Question: I have sales application. When the user click on EditText the popup calculator want to display. In my case when user double click on 'EditText onClickLister' only it display the popup calculator.
This is myEditText
'''
final EditText txtQty = new EditText(this);
txtQty.setHeight(1);
if(productList.get(i).getQty() != 0.00){
txtQty.setText(Double.toString(productList.get(i).getQty()));
}
txtQty.setLayoutParams(new LayoutParams(LayoutParams.WRAP_CONTENT,42));
txtQty.setTextSize(9);
txtQty.setId(i);
txtQty.setHint("0");
txtQty.setClickable(true);
txtQty.setSelected(true);
txtQty.setSelectAllOnFocus(true);
txtQty.setInputType(InputType.TYPE_NULL);
tr.addView(txtQty);
'''
This is my code:
'''
txtQty.setOnClickListener(new OnClickListener() {
public void onClick(View v) {
String productCode= txtCode.getText().toString();
double price = getProductPrice(productCode).getPrice();
txtPrice.setText(""+price);
if(invPriceEdit.equals("3")){
if(editPrice.getText().toString().equals("") || editPrice.getText().toString().equals("0.00") || editPrice.getText().toString().equals("0") || editPrice.getText().toString().equals("0.0")){
txtPrice.setText(""+ price);
editPrice.setText("" +price);
}else{
String ePrice = editPrice.getText().toString();
editPrice.setText("" +ePrice);
}
}
keyAmount = new StringBuffer();
if(keyAmount.length() > 0){
keyAmount.delete(0, keyAmount.length());
}
int[] origin = new int[2];
v.getLocationOnScreen(origin);
final int xVal = origin[0];
final int yVal = origin[1] ;
dialog = new Dialog(SalesActivityGroup.group.getParent());
dialog.requestWindowFeature(Window.FEATURE_NO_TITLE);
View vLoad = LayoutInflater.from(SalesActivityGroup.group.getParent()).inflate(R.layout.key_pad, null);
dialog.setContentView(vLoad);
android.view.WindowManager.LayoutParams lp= dialog.getWindow().getAttributes();
dialog.setCancelable(true);
dialog.setCanceledOnTouchOutside(true);
lp.x = xVal;
lp.y = yVal;
lp.width = LayoutParams.WRAP_CONTENT;
lp.height = LayoutParams.WRAP_CONTENT;
lp.gravity = Gravity.TOP | Gravity.LEFT;
lp.dimAmount = 0;
dialog.getWindow().setAttributes(lp);
dialog.setCancelable(false);
keyamDisplay = (TextView)dialog.findViewById(R.id.keyamDisplay);
Button txtone = (Button)dialog.findViewById(R.id.txtone);
txtone.setOnClickListener(new OnClickListener() {
public void onClick(View v) {
keyAmount.append("1");
keyamDisplay.setText("" + keyAmount.toString());
}
});
Button txttwo = (Button)dialog.findViewById(R.id.txttwo);
txttwo.setOnClickListener(new OnClickListener() {
public void onClick(View v) {
keyAmount.append("2");
keyamDisplay.setText("" + keyAmount.toString());
}
});
Button txtthree = (Button)dialog.findViewById(R.id.txtthree);
txtthree.setOnClickListener(new OnClickListener() {
public void onClick(View v) {
keyAmount.append("3");
keyamDisplay.setText("" + keyAmount.toString());
}
});
Button txtfour = (Button)dialog.findViewById(R.id.txtfour);
txtfour.setOnClickListener(new OnClickListener() {
public void onClick(View v) {
keyAmount.append("4");
keyamDisplay.setText("" + keyAmount.toString());
}
});
Button txtfive = (Button)dialog.findViewById(R.id.txtfive);
txtfive.setOnClickListener(new OnClickListener() {
public void onClick(View v) {
keyAmount.append("5");
keyamDisplay.setText("" + keyAmount.toString());
}
});
Button txtsix = (Button)dialog.findViewById(R.id.txtsix);
txtsix.setOnClickListener(new OnClickListener() {
public void onClick(View v) {
keyAmount.append("6");
keyamDisplay.setText("" + keyAmount.toString());
}
});
Button txtseven = (Button)dialog.findViewById(R.id.txtseven);
txtseven.setOnClickListener(new OnClickListener() {
public void onClick(View v) {
keyAmount.append("7");
keyamDisplay.setText("" + keyAmount.toString());
}
});
Button txteight = (Button)dialog.findViewById(R.id.txteight);
txteight.setOnClickListener(new OnClickListener() {
public void onClick(View v) {
keyAmount.append("8");
keyamDisplay.setText("" + keyAmount.toString());
}
});
Button txtnine = (Button)dialog.findViewById(R.id.txtnine);
txtnine.setOnClickListener(new OnClickListener() {
public void onClick(View v) {
keyAmount.append("9");
keyamDisplay.setText("" + keyAmount.toString());
}
});
Button txtZero = (Button)dialog.findViewById(R.id.txtZero);
txtZero.setOnClickListener(new OnClickListener() {
public void onClick(View v) {
keyAmount.append("0");
keyamDisplay.setText("" + keyAmount.toString());
}
});
Button txtdot = (Button)dialog.findViewById(R.id.txtdot);
txtdot.setEnabled(false);
txtdot.setOnClickListener(new OnClickListener() {
public void onClick(View v) {
keyAmount.append(".");
keyamDisplay.setText("" + keyAmount.toString());
}
});
Button diaDelete = (Button)dialog.findViewById(R.id.diaDelete);
diaDelete.setOnClickListener(new OnClickListener() {
public void onClick(View v) {
if(keyAmount.length() > 0){
keyAmount.delete(keyAmount.length()-1, keyAmount.length());
}
keyamDisplay.setText("" + keyAmount.toString());
}
});
ImageButton imageSmileExit = (ImageButton)dialog.findViewById(R.id.imageSmileExit);
imageSmileExit.setOnClickListener(new OnClickListener() {
public void onClick(View v) {
dialog.dismiss();
}
});
Button txtDialogOK = (Button)dialog.findViewById(R.id.txtDialogOK);
txtDialogOK.setOnClickListener(new OnClickListener() {
public void onClick(View v) {
dialog.dismiss();
}
});
dialog.show();
getWindow().setSoftInputMode(WindowManager.LayoutParams.SOFT_INPUT_STATE_ALWAYS_HIDDEN);
}
}
'''
This is an issue for sale Rep. They want to double click on each and every product clcik.
I want to display popup calculator when the user select the textEditor . (Don't want double click).
This is my Code:
'''
final EditText txtQty = new EditText(this);
txtQty.setHeight(1);
if(productList.get(i).getQty() != 0.00){
txtQty.setText(Double.toString(productList.get(i).getQty()));
}
txtQty.setLayoutParams(new LayoutParams(LayoutParams.WRAP_CONTENT,42));
txtQty.setTextSize(9);
txtQty.setId(i);
txtQty.setHint("0");
txtQty.setInputType(InputType.TYPE_NULL);
tr.addView(txtQty);
'''
Problem is:
'TableLayout contain list of product info
when the user click on Qty it popup calculator
after enter the value, it will clearFocus on that row EditText qty & It go to first Row EditText'
this is the picture of my screen

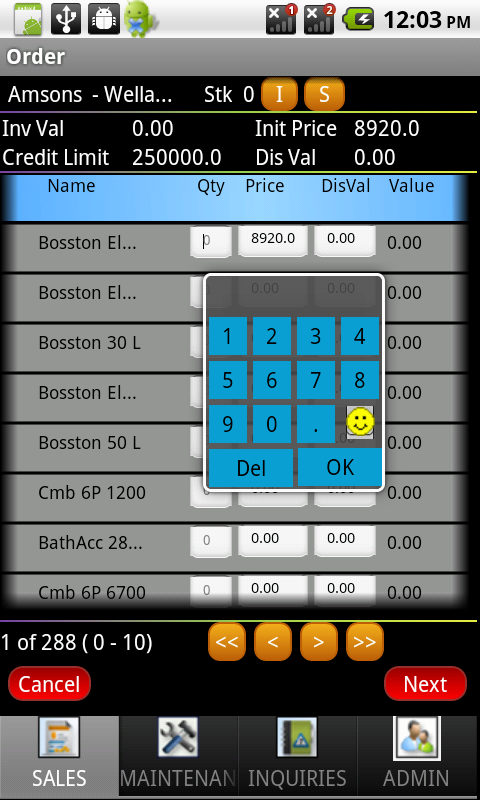
Answer: I have done using setOnTouchListener
'''
disValEdit.setOnTouchListener(new OnTouchListener() {
public boolean onTouch(View v, MotionEvent event) {
if(event.getAction() == MotionEvent.ACTION_UP) { } });
'''